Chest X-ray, PA view. Patient: 6 years old, sex F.
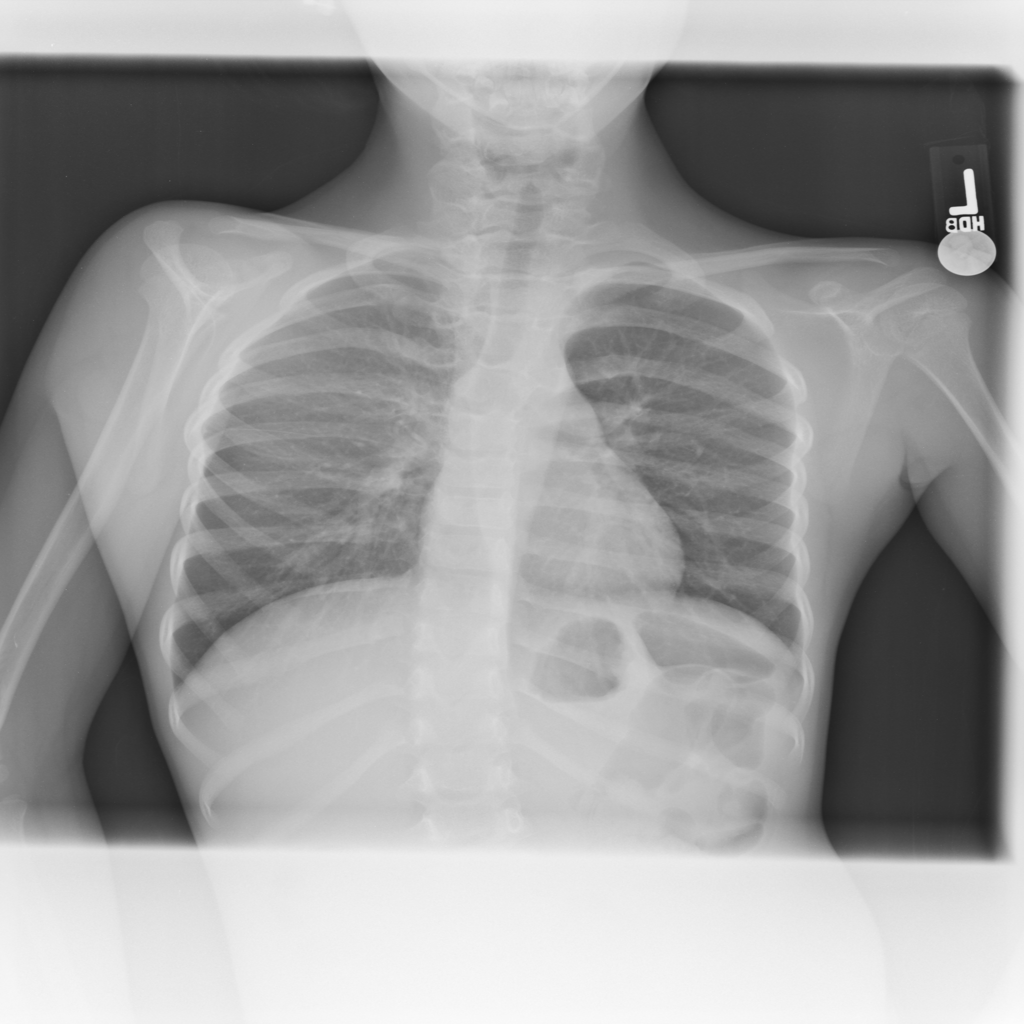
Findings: No Finding